Question: I'm now using ActiveAdmin as the admin panel for Rails website. On index page of Teams, it shows team's score as integer.

Instead of showing the integer, is there any way to show the static progress bar, scale of 100?
Sorry for my poor english. Thanks for your help.
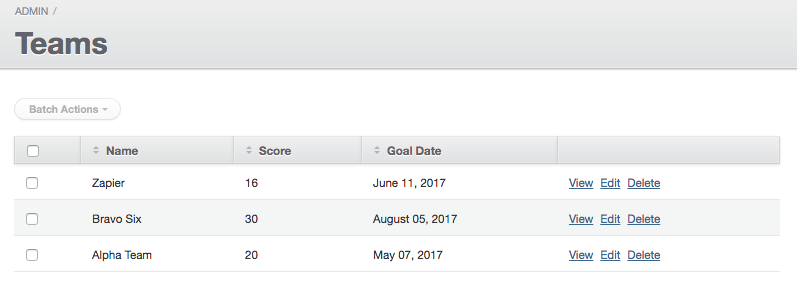
Answer: I've solved it. So here is what I did :
Include bootstrap gem in my Gemfile
'''
gem 'bootstrap', '~> 4.0.0.alpha6'
'''
Restart the server and then import bootstrap to /app/assets/active_admin.scss
'''
@import "bootstrap";
'''
Now you can add progress bar or other components to any page of ActiveAdmin. For example for dashboard page, add the following code to the /app/admin/dashboard.rb
'''
render html: "<div class='progress'><div class='progress-bar' role='progressbar' style='width: 25%;' aria-valuenow='25' aria-valuemax='100' aria-valuemin='0'>25%</div></div>".html_safe
'''